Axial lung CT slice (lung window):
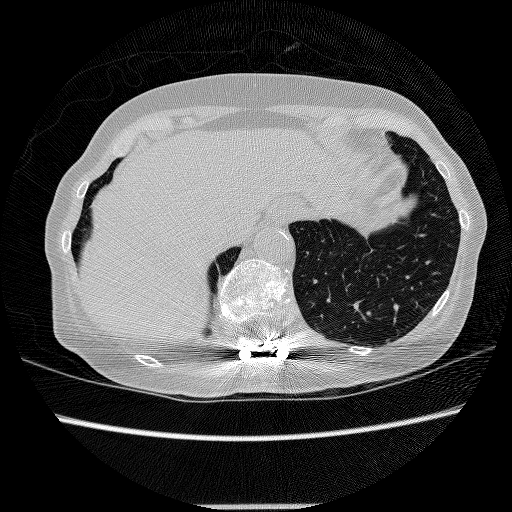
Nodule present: no